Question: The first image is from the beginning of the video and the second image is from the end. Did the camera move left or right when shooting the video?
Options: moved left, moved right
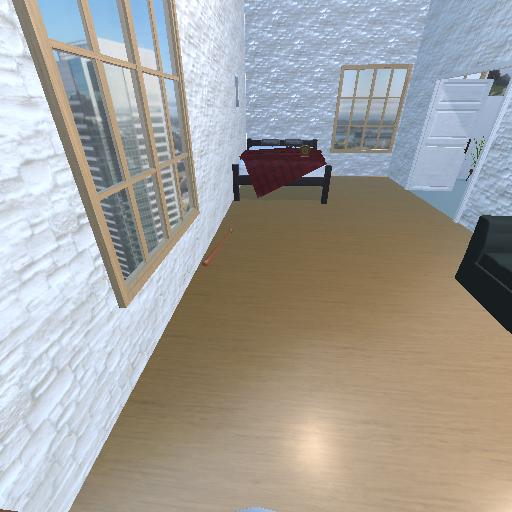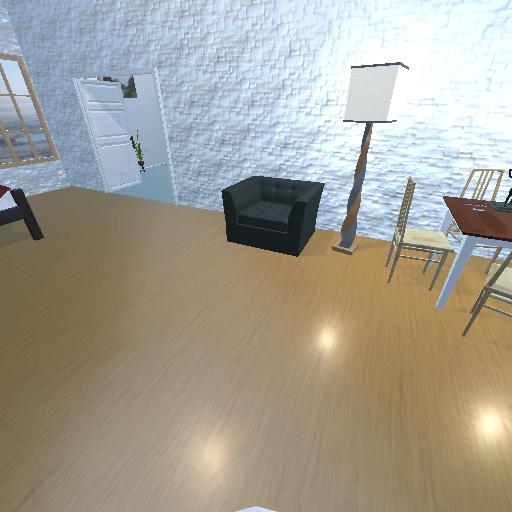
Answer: moved left